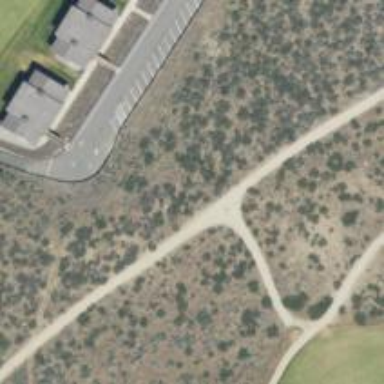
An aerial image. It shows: Service road used as golf cart path.